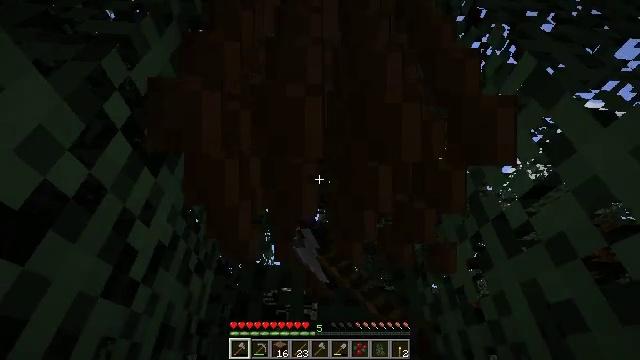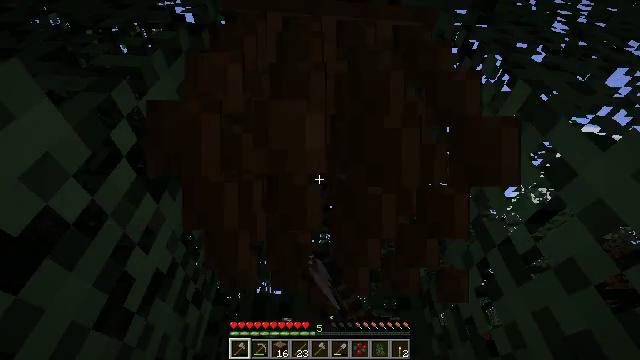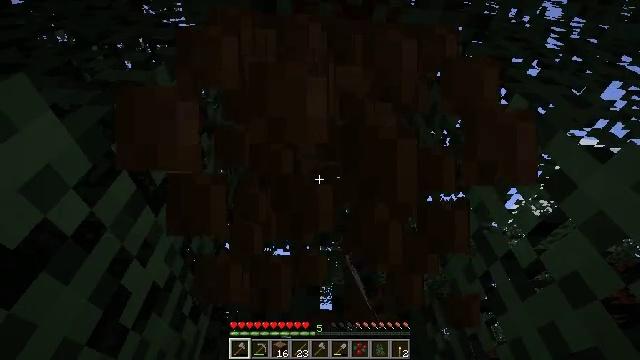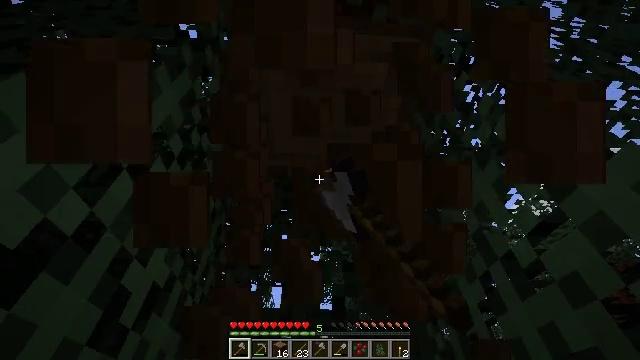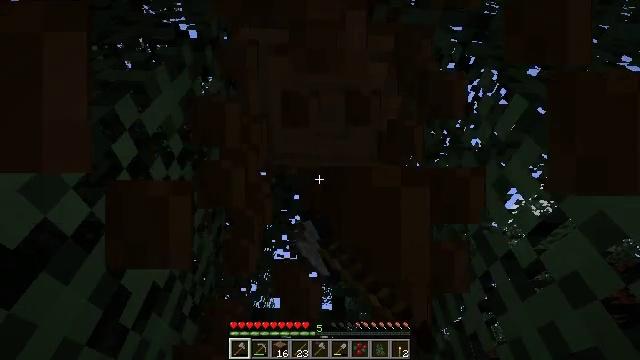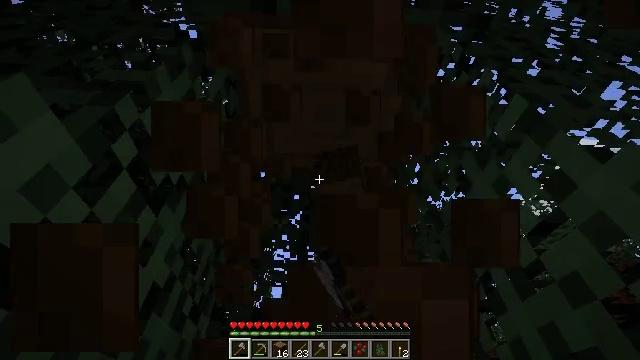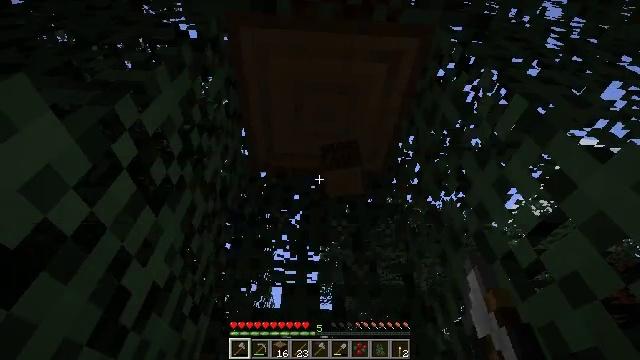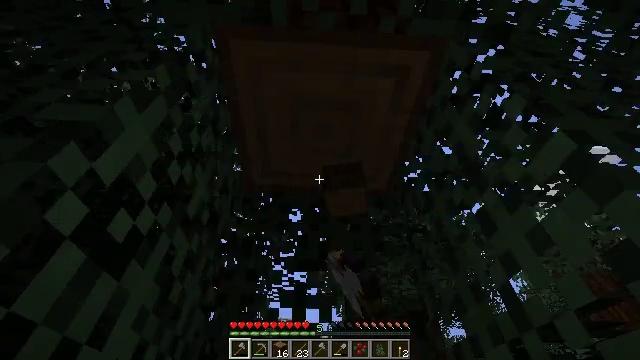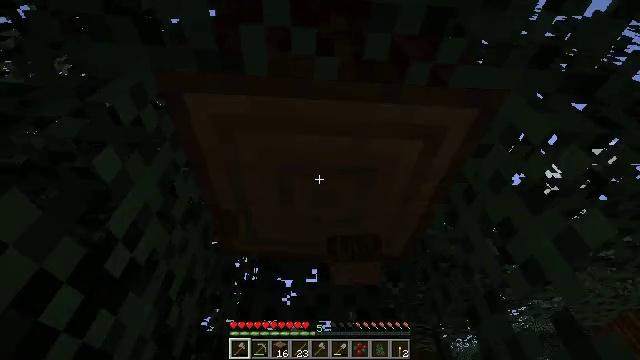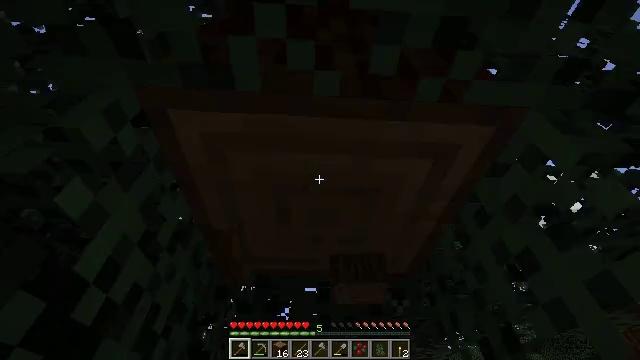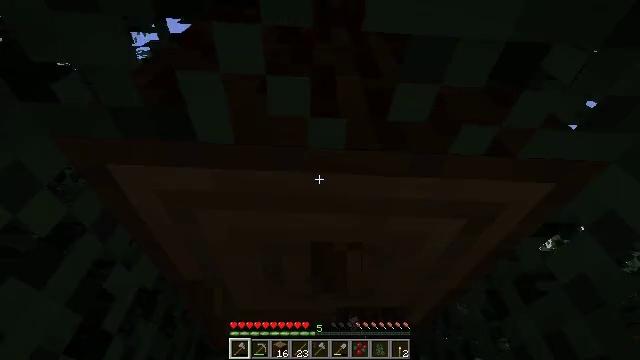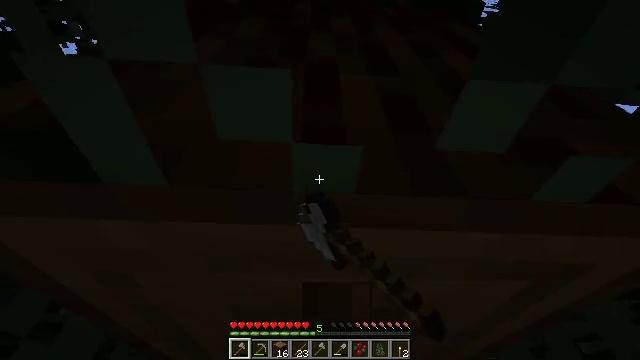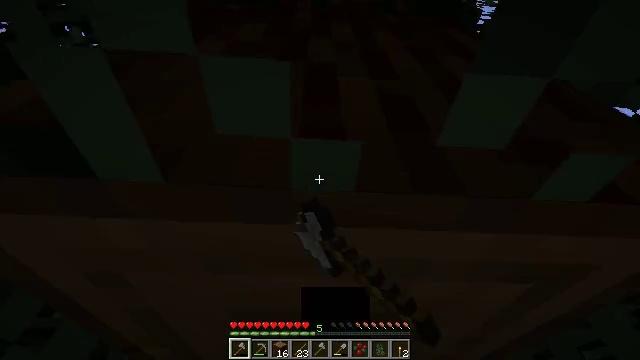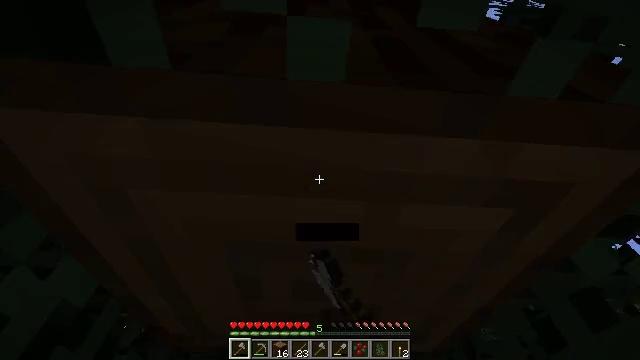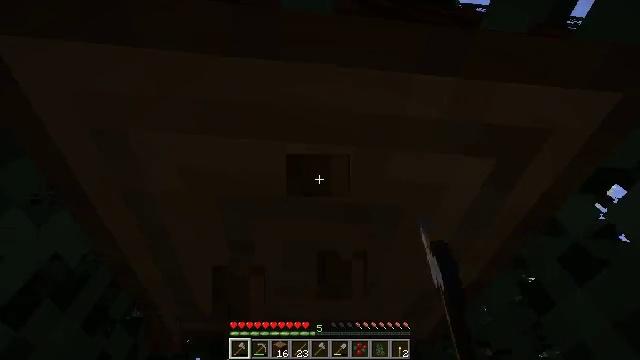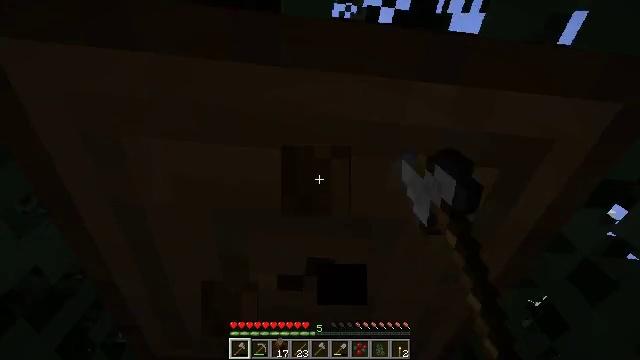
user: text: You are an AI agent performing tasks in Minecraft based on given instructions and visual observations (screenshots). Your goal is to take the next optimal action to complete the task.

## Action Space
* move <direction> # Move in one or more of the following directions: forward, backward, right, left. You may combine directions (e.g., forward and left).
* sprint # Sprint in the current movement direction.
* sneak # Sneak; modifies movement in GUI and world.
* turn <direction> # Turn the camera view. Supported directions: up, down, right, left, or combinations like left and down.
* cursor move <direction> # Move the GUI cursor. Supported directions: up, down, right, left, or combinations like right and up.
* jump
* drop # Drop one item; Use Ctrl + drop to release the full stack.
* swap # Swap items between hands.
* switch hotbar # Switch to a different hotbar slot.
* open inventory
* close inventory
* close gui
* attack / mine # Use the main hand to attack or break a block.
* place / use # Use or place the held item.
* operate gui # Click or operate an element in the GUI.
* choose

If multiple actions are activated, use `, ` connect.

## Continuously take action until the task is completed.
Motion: motion action
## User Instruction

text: Mine the spruce log from the forest.
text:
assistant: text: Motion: turn up, attack / mine
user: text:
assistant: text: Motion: turn up, attack / mine
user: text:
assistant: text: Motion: attack / mine
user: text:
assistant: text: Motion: attack / mine
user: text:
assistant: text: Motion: attack / mine
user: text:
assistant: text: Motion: attack / mine
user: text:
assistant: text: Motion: move forward, attack / mine, jump
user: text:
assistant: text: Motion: move forward, attack / mine, jump
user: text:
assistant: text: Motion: move forward, attack / mine, jump
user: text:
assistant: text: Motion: move forward, attack / mine, jump
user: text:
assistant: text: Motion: move forward, attack / mine, jump
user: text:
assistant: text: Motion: move forward, turn up, attack / mine, jump
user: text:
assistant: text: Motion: turn up, attack / mine
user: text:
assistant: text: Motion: turn up, attack / mine
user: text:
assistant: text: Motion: turn up, attack / mine
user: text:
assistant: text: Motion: turn up, attack / mine
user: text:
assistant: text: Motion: turn up, attack / mine
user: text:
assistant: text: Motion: turn right and up, attack / mine
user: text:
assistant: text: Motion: turn right and up, attack / mine
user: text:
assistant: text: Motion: attack / mine
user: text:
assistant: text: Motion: attack / mine
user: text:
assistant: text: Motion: attack / mine
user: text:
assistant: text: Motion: attack / mine
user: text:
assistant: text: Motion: attack / mine
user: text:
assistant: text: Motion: move forward, turn left and down, attack / mine
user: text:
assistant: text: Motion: move forward, turn left, attack / mine
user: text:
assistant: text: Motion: turn left, attack / mine
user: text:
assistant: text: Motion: attack / mine
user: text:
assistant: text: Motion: attack / mine
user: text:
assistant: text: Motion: turn left, attack / mine